Question: When using curses in Python, I know how to use 'stdscr' which is returned by 'curses.initscr()'. How do I access 'curscr' which holds the current screen image?
Background: I have several (overlapping) windows. To make them look nice, I added shadows. For even more candy I wanted the shadow to be a black and white version of the underlying text, so I need to get the text my window shadow is covering. If I use 'stdscr.inch(y, x)', I get all blanks, since my 'stdscr' is empty (everything is displayed using windows).
The ncurses C API contains 'curscr', which I believe solves my problem. The only other solution for the moment would be to keep track of all existing windows (which I already wrapped in python classes) and in case I need to get a character from the screen, iterate through all known windows and check if they intersect my test point (adding more complexity because I would need to implement Z axis management, too).
How it looks like at the moment (notice how the white context menu overlaps the bus node windows not using the correct attributes for lower left/upper right corners):

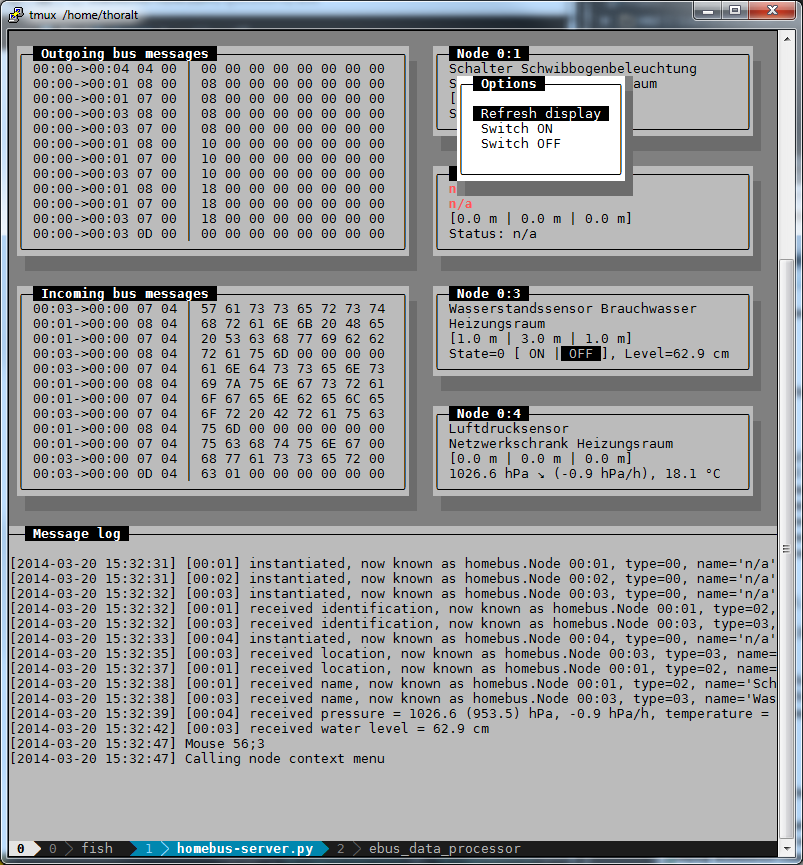
Answer: Although I did not find a solution to use 'curscr', I implemented my own window manager class which takes care of the proper refresh order and doesn't need 'curscr' for correct overlapping.